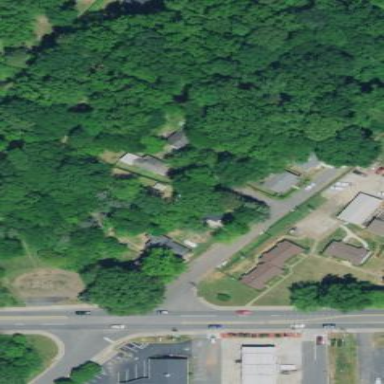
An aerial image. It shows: This residential area consists of single-family homes.